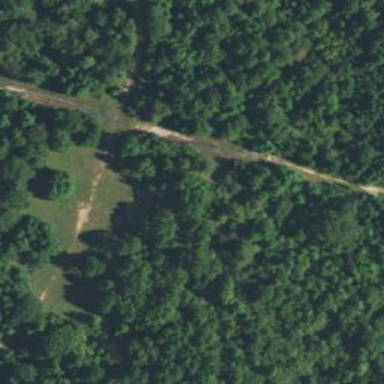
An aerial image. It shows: Woodland with evergreen needle-leaved trees.